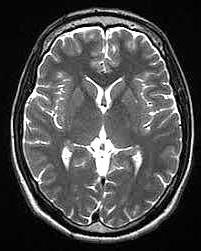
Label: notumor